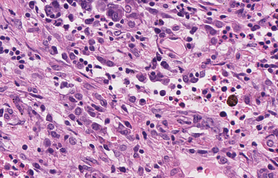
Tumor epithelial tissue: yes
Tumor-associated stroma tissue: yes
Normal tissue: no